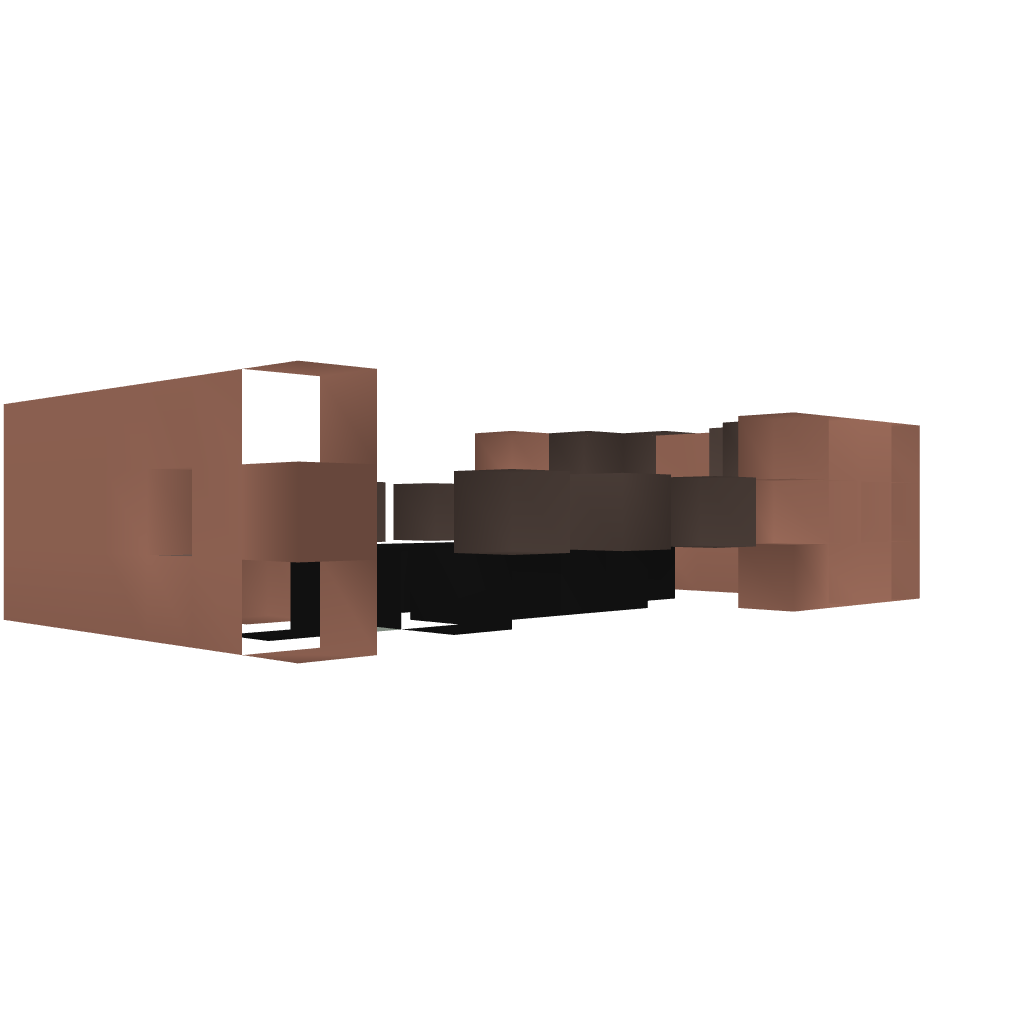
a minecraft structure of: The Trail Machine